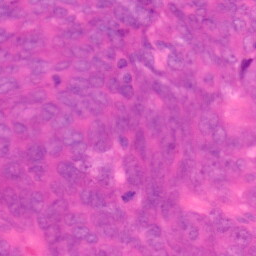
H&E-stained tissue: Colon